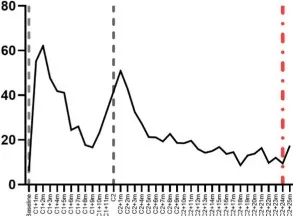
Longitudinal dynamics in the percentage of the lymphocyte subpopulations in the peripheral blood by flow cytometry during alemtuzumab treatment in the patient. Regarding the Th1 memory cells.
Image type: pathology (immunostaining)